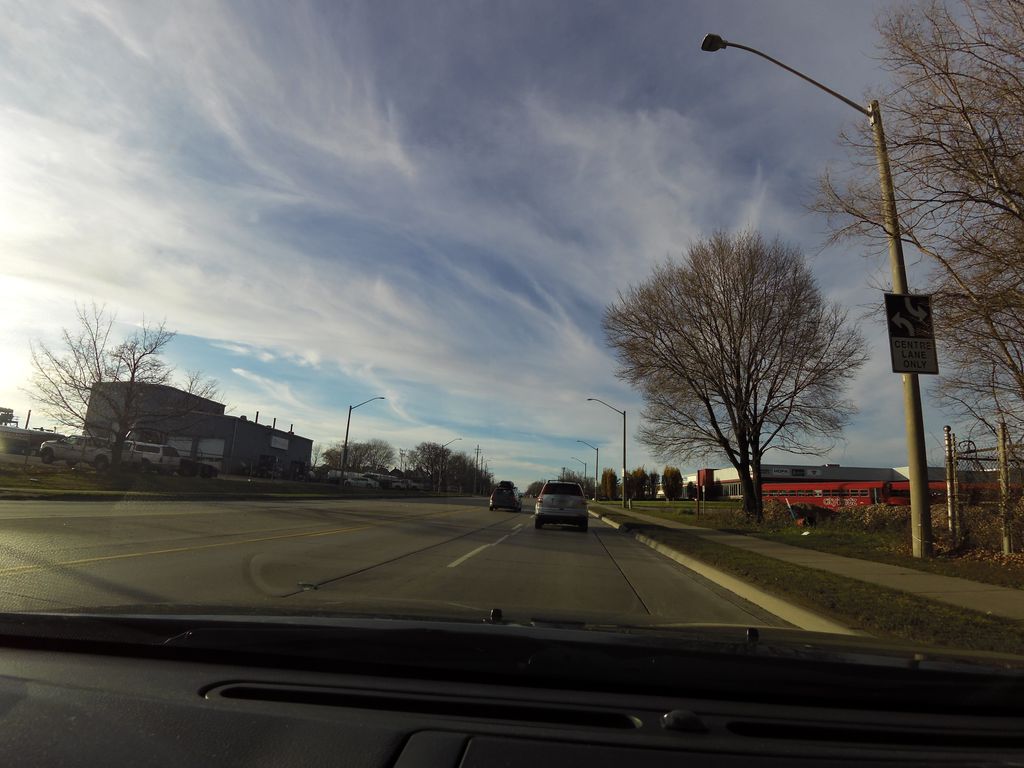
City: hamilton